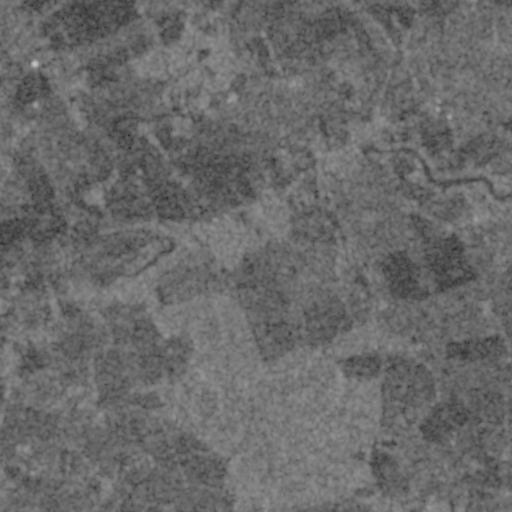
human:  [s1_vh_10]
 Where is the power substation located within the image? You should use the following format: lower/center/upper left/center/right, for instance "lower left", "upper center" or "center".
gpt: The power substation is located in the upper center of the image.
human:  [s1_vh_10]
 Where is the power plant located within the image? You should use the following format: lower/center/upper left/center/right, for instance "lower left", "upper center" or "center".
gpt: There is no power plant in the image.

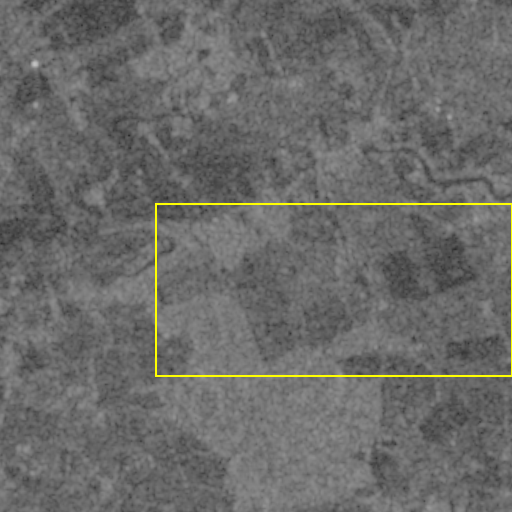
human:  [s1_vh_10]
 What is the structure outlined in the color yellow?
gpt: The structure outlined in yellow is a crop field.
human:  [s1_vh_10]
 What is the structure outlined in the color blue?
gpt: There is no blue outline.